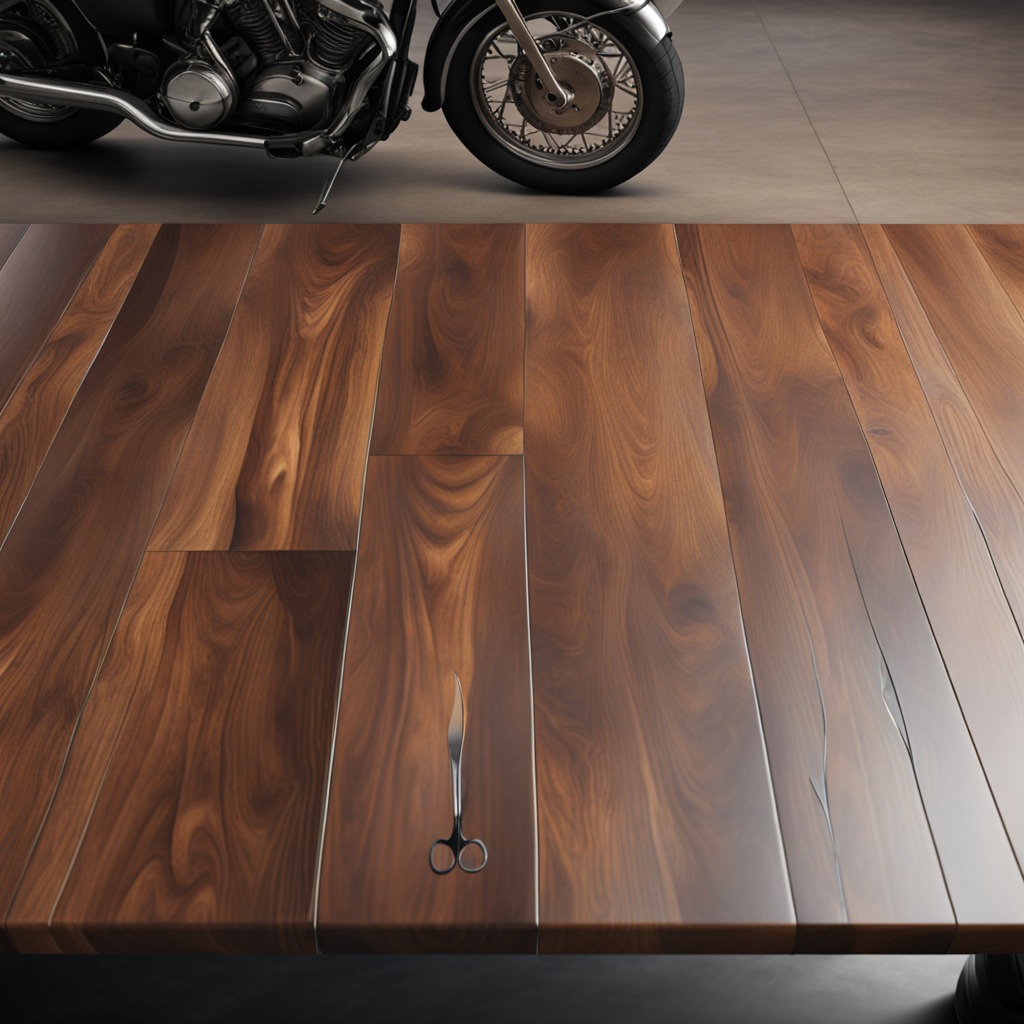
A scissor lies on the oil-spilled wooden table in a vintage motorcycle garage.